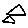
Label: triangle